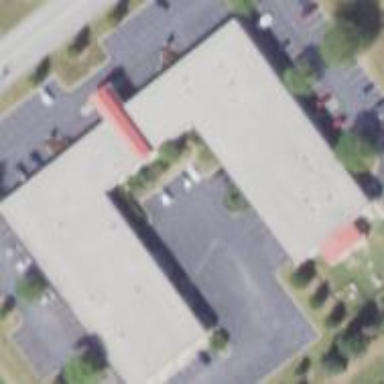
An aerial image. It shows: Commercial building.